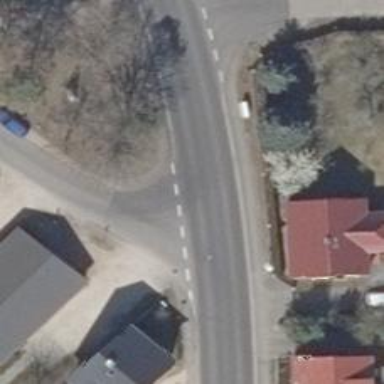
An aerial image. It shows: Road with "give way" sign.